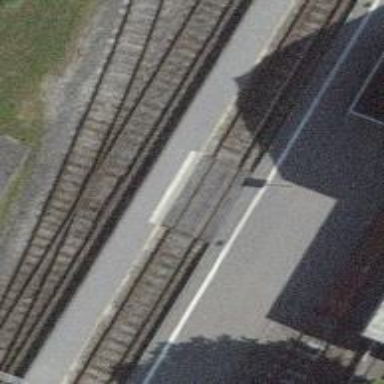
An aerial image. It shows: Crossing for the railway.